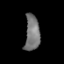
Tissue: prostate
Cell type: T cells
Senescence score: 0.3417
Nuclear area (px): 514
Mean DAPI intensity: 118.716